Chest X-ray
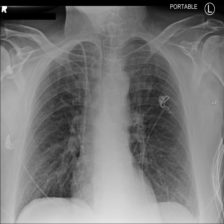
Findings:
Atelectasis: negative
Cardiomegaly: negative
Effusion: negative
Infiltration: negative
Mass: negative
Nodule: negative
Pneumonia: negative
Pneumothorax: negative
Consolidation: negative
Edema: negative
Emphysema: negative
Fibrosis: negative
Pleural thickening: negative
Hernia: negative